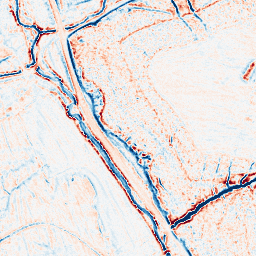
Category: edge_preserving
Decomposition family: bilateral
Decomposition parameters: d: 9
sigma_color: 150
sigma_space: 150
Upsampling method: edge_directed
Upsampling parameters: scale: 4
Upsampling scale: 4